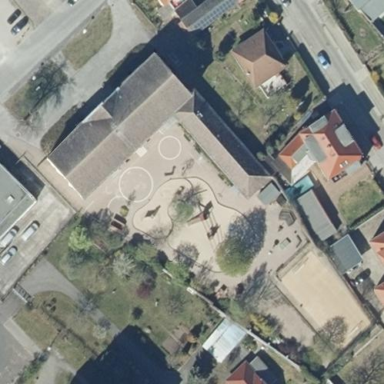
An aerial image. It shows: School.